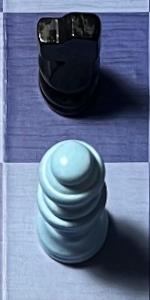
Label: Queen_White